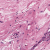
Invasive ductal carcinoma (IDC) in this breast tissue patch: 0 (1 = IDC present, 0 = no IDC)